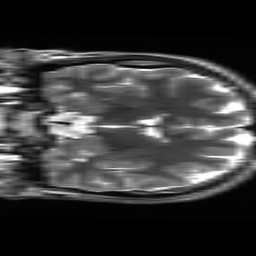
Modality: T2w
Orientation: coronal
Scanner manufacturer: ge
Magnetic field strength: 3 T
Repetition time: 6.255 s
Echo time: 0.1014 s